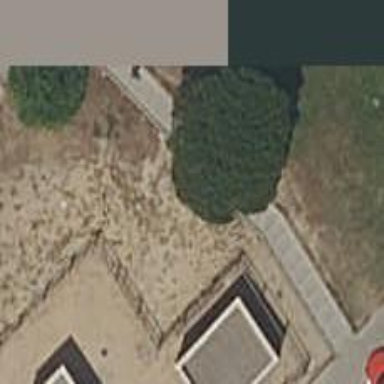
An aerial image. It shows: Steps made of paving stones.